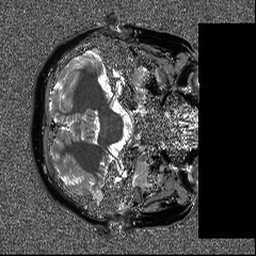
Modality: T1map
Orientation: axial
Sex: female